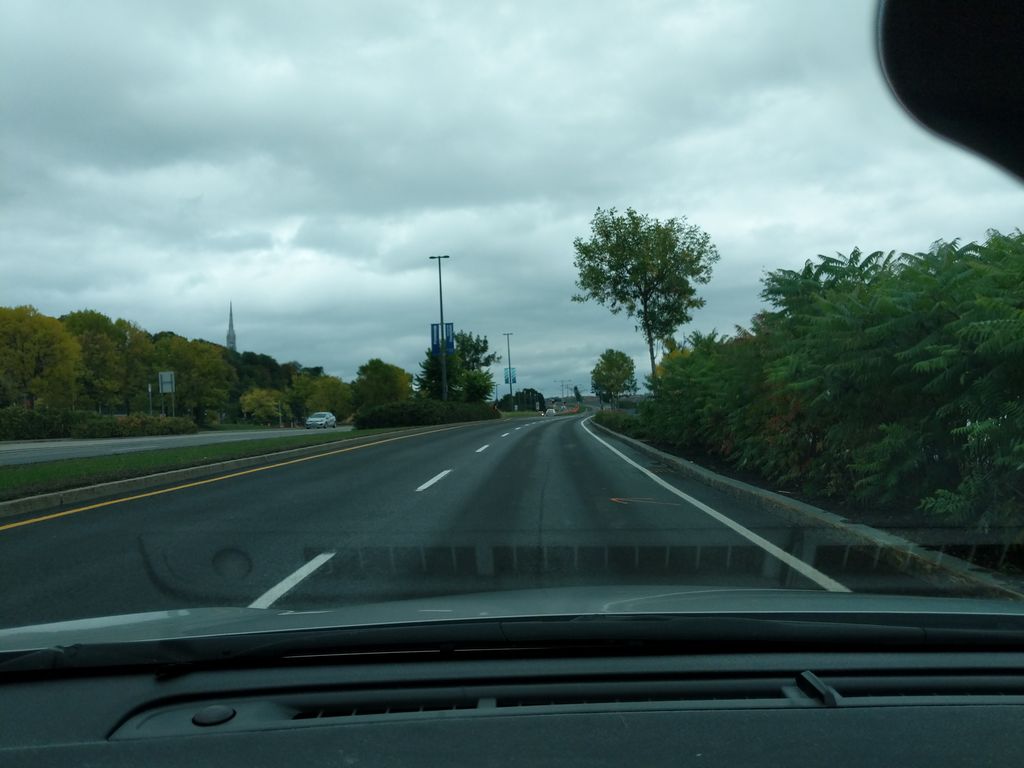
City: quebec_city